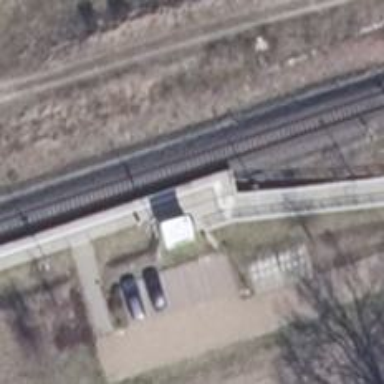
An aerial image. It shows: Platform at public transport station with shelter.